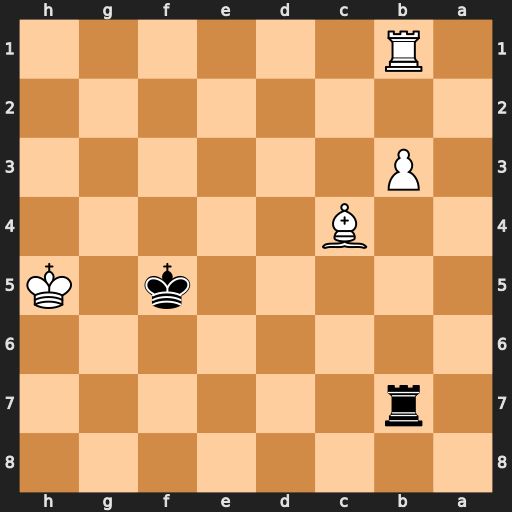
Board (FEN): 8/1r6/8/5k1K/2B5/1P6/8/1R6
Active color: b
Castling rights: -
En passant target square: -
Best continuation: Rh7#